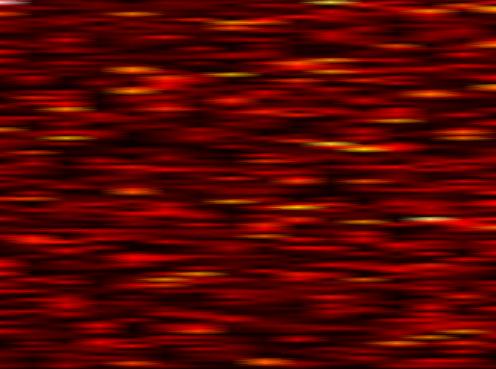
Label: UFMC